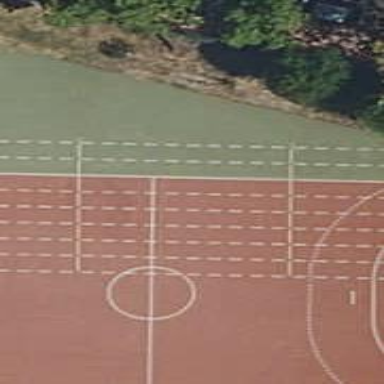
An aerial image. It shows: Multi-sport pitch for leisure activities.